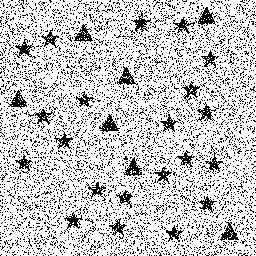
Squares: 0
Triangles: 7
Stars: 21
Total shapes: 28